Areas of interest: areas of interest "Shanghai Sheshan National Forest Park"
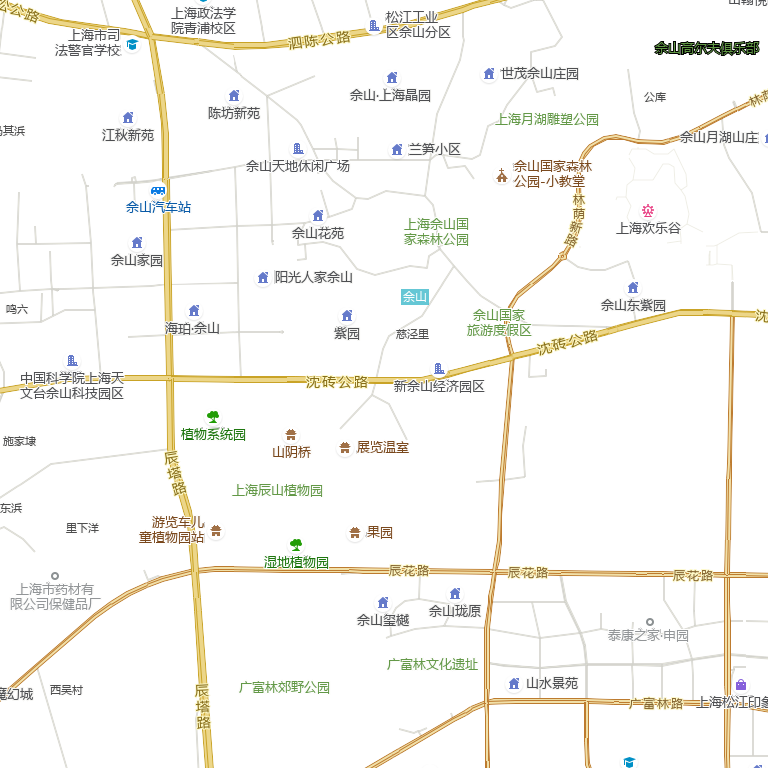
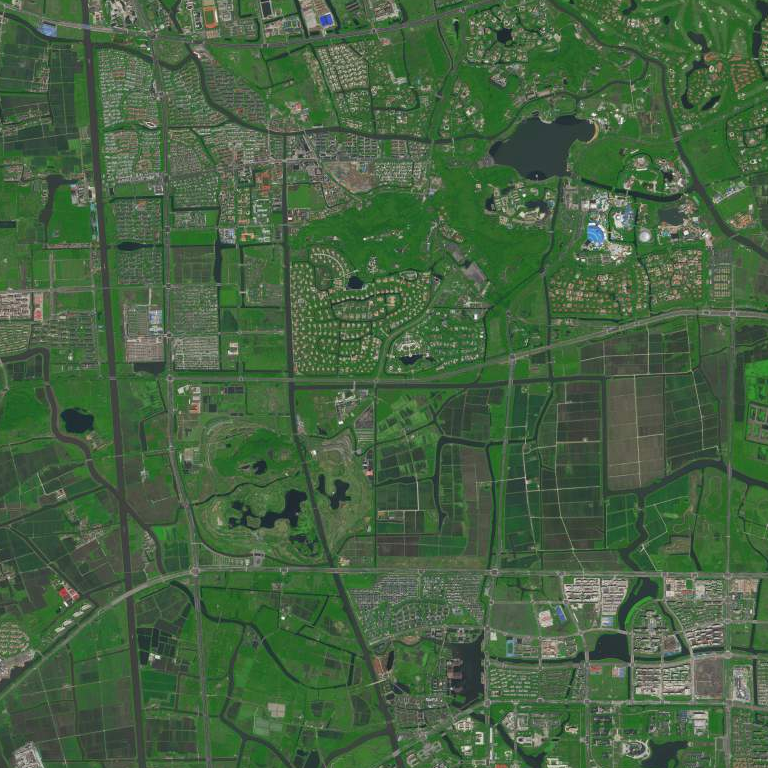